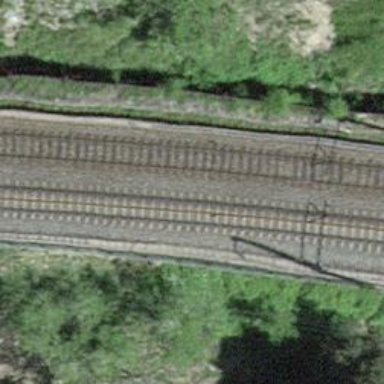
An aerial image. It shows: Railroad crossover.